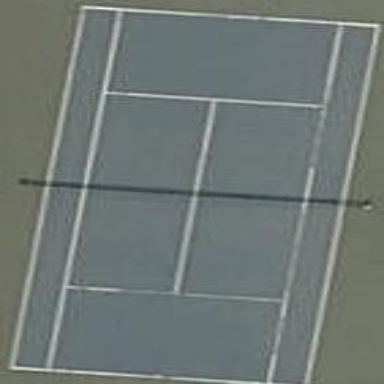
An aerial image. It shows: Tennis court on pitch designated for leisure land.